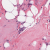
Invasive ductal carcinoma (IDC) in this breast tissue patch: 0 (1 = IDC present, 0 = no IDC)